Field crop: maize
Growth stage: 1
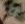
Species: chenopodium